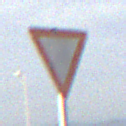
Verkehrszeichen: VorfahrtGewaehren
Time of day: MorningAfternoon
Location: Outdoor (Suburban)
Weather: PartlyCloudy
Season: NotSpecified
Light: Natural